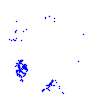
Particle: proton